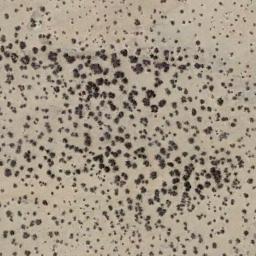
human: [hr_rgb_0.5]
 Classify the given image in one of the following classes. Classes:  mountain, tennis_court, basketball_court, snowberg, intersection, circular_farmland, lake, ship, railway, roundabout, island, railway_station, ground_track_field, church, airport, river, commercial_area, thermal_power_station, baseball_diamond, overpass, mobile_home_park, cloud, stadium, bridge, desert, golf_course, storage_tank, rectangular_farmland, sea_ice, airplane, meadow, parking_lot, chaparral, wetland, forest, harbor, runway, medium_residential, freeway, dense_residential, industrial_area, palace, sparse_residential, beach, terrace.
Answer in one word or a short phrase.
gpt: chaparral